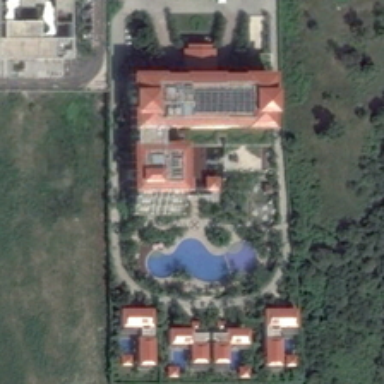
Many green trees are around some red buildings with a swimming pool .